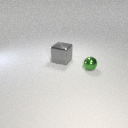
small green metal sphere in front of large gray metal cube